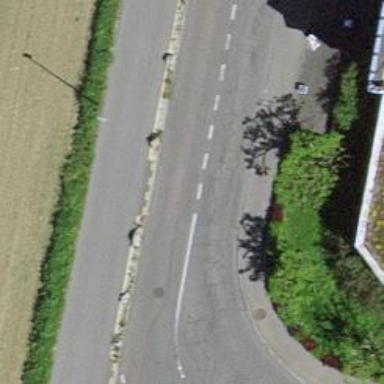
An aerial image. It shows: Unmarked crossing with zebra crossing reference.